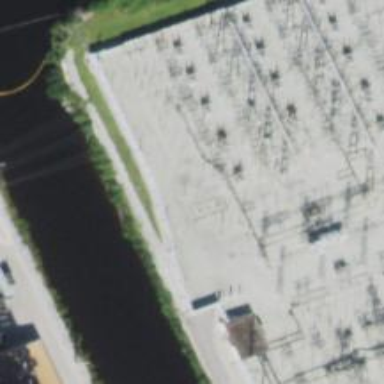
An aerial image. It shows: Switch for power supply.